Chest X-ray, AP view. Patient: 31 years old, sex F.
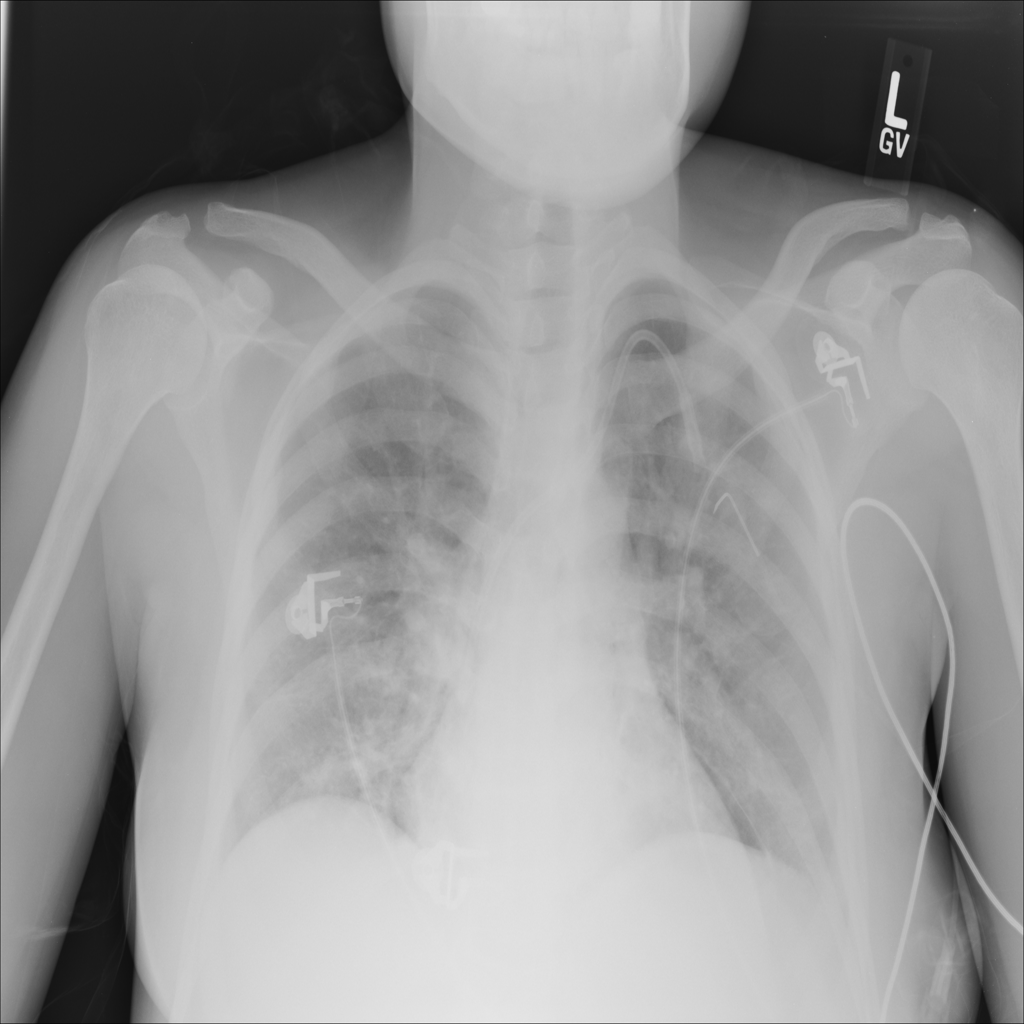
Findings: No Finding